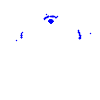
Particle: pion